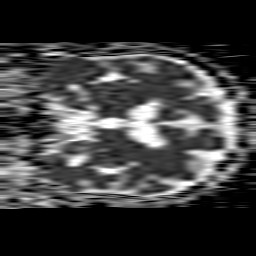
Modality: ADC
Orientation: coronal
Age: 77
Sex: male
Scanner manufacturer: philips
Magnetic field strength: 1.5 T
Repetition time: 4.914 s
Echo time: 0.07794 s